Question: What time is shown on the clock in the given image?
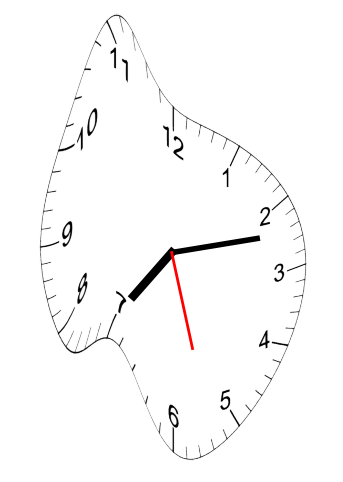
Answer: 07:12:27